高三 · 代数
函数 $y=2 x^{2}-e^{|x|}$ 在 $[-2,2]$ 的图像大致为 ( )
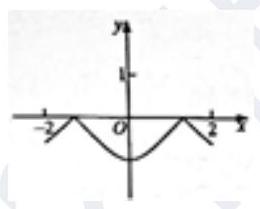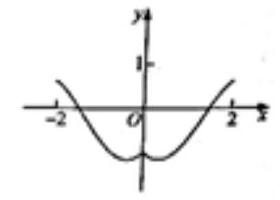
A.B.
答案: D
解析: 函数 $\mathrm{f}(\mathrm{x})=2 \mathrm{x}^{2}-\mathrm{e} \mathrm{e}^{|\mathrm{x}|}$ 在 $[-2,2]$ 上是偶函数, 其图象关于 $y$ 轴对称, 因为 $\mathrm{f}(2)=8-e^{2}, 0<8-e^{2}<1$,所以排除 $A, B$ 选项; 当 $x \in[0,2]$ 时, $y^{\prime}=4 x-e^{x}$ 有一零点, 设为 $x_{0}$, 当 $x \in\left(0, x_{0}ight)$ 时, $f(x)$ 为减函数, 当 $x \in\left(x_{0}, 2ight)$ 时, $f(x)$ 为增函数. 故选 D